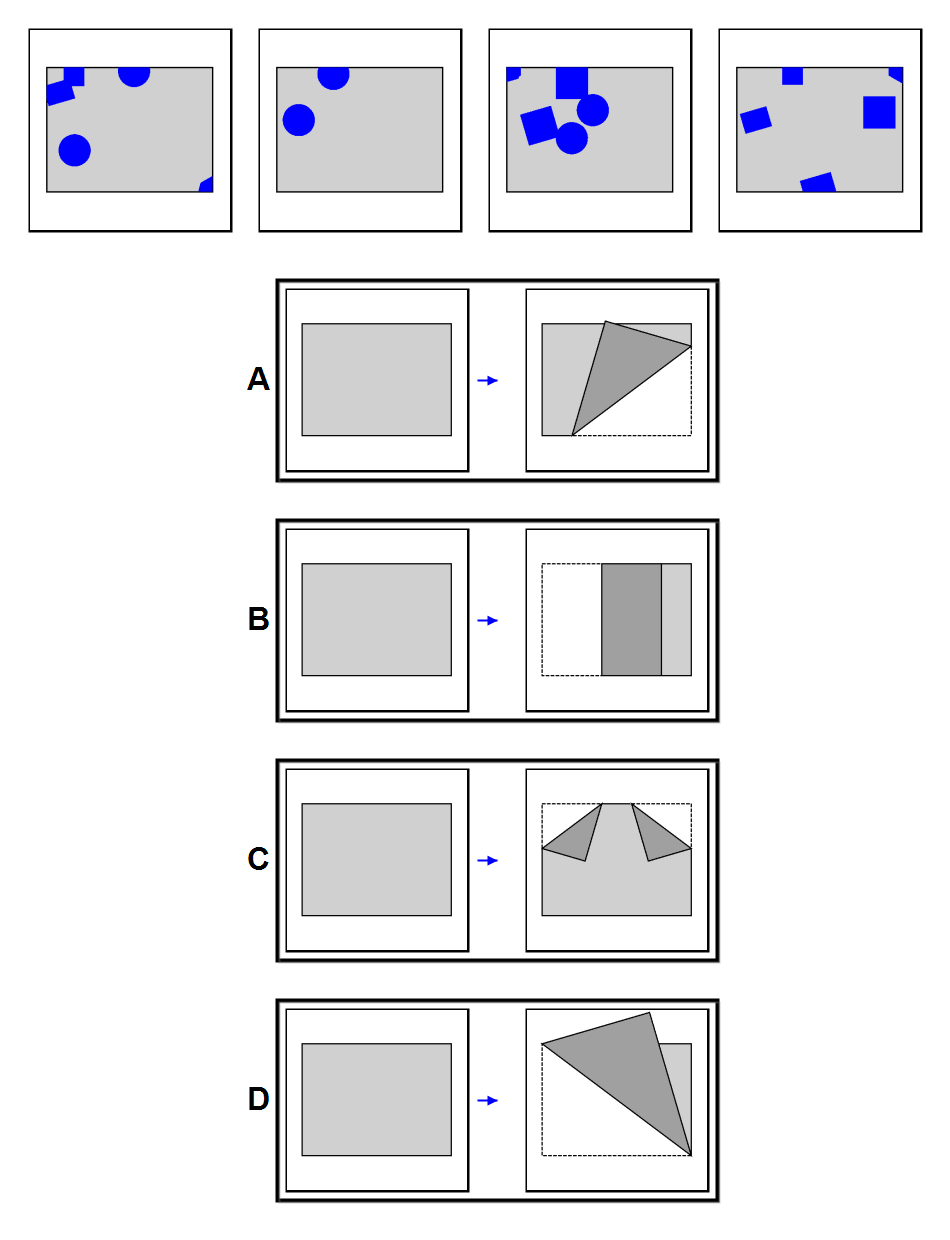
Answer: D